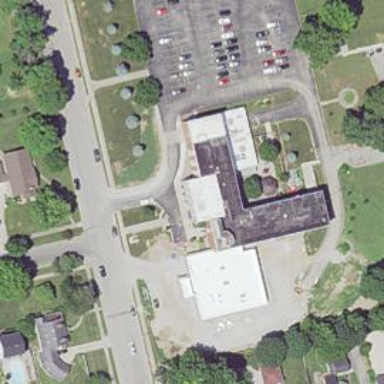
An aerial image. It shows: Nursing home.